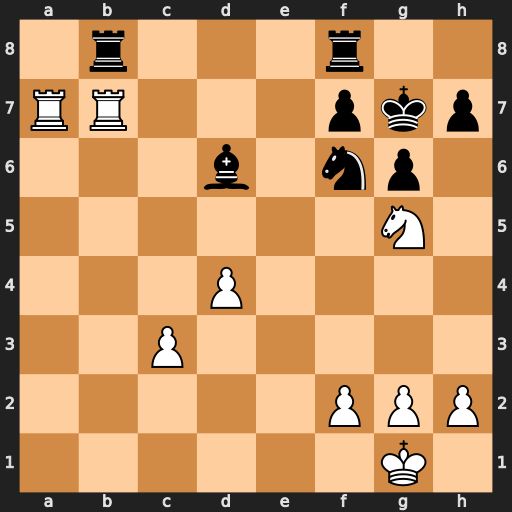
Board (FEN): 1r3r2/RR3pkp/3b1np1/6N1/3P4/2P5/5PPP/6K1
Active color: w
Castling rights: -
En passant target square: -
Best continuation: Ne6+ Kg8 Nxf8 Rxb7 Rxb7